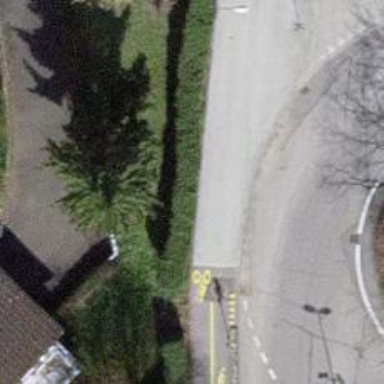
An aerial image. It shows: Hedge acting as barrier.